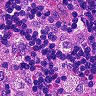
Metastatic tissue present: no